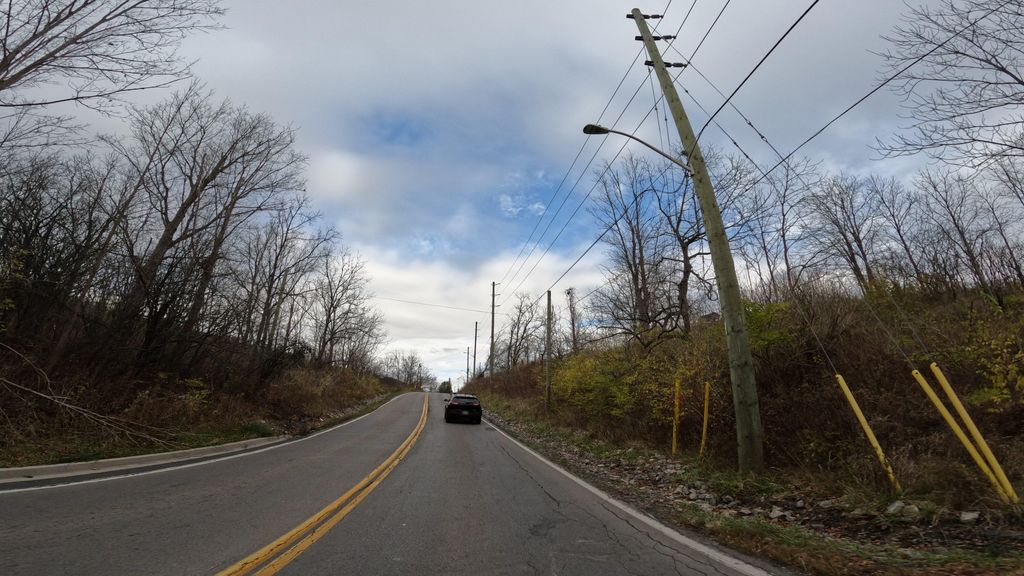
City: hamilton